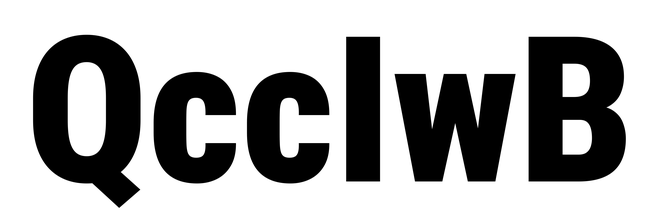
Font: Roboto_Condensed_Black